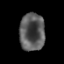
Tissue: prostate
Cell type: T cells
Senescence score: 0.2745
Nuclear area (px): 930
Mean DAPI intensity: 89.609